Question: I created a popover-segue using "control-drag" in a storyboard. But how do I customize this popover? I'm showing a normal 'ViewController' inside this popover, but this does not let me configure the 'UIPopover'
Right now it looks like this:

Lets say I wanted the change the background of the popover itself, or dismissing the popover via a button inside the 'ViewController'.
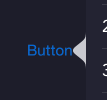
Answer: <URL> didn't work for me at first, but that was just a mistake by me. It works great now!